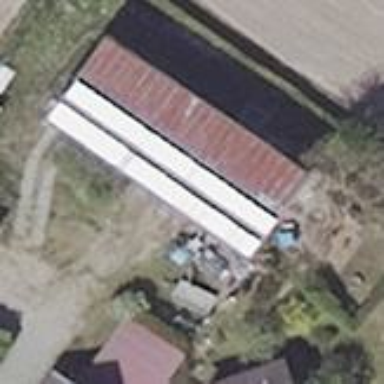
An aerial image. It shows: Gabled roof on farm auxiliary building.